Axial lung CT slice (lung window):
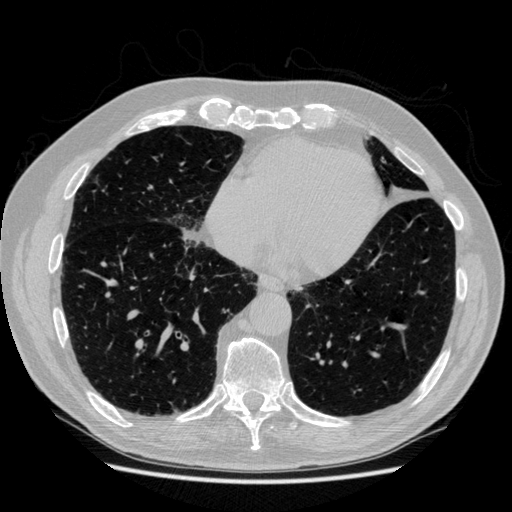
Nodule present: no